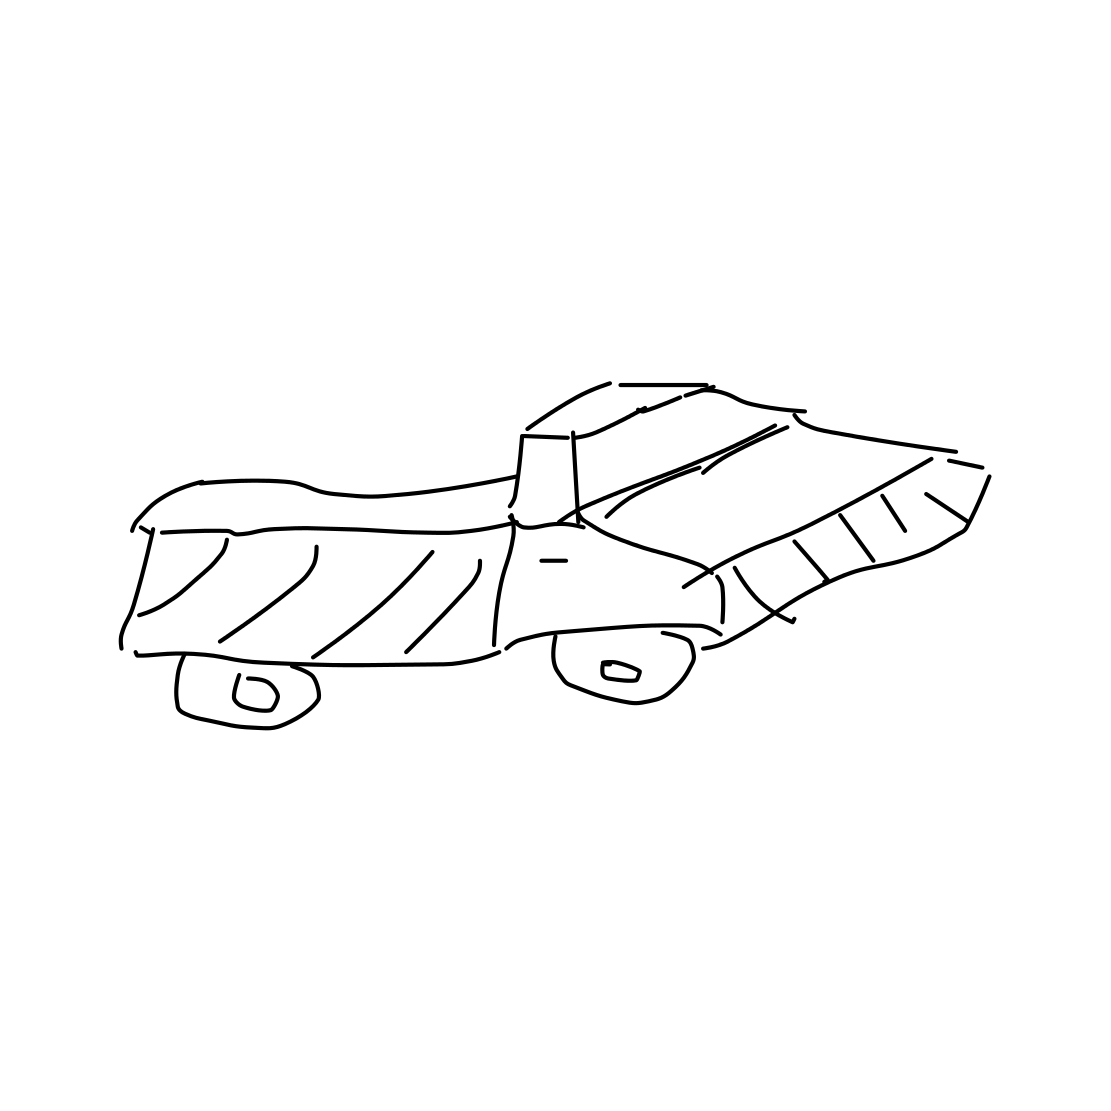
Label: pickup truck